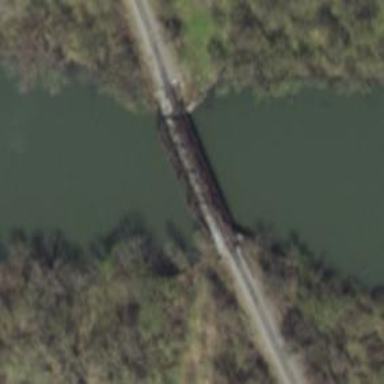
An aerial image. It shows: Truss bridge carrying railway line.